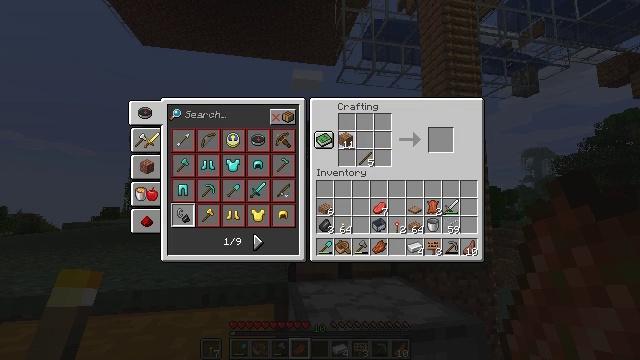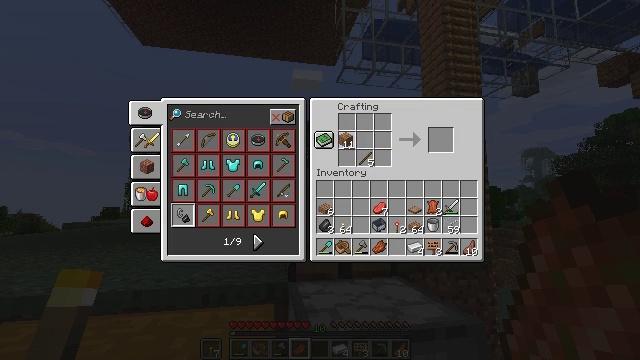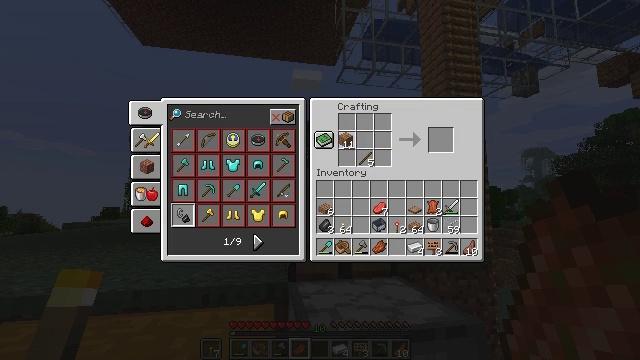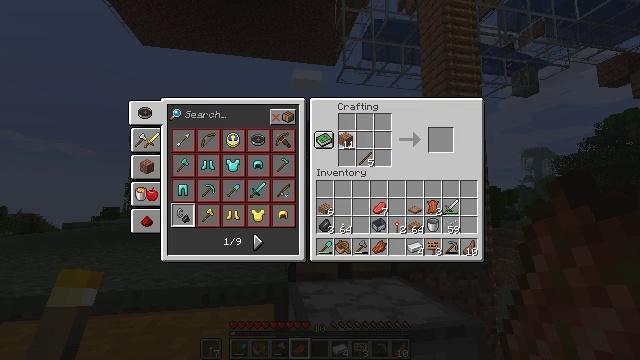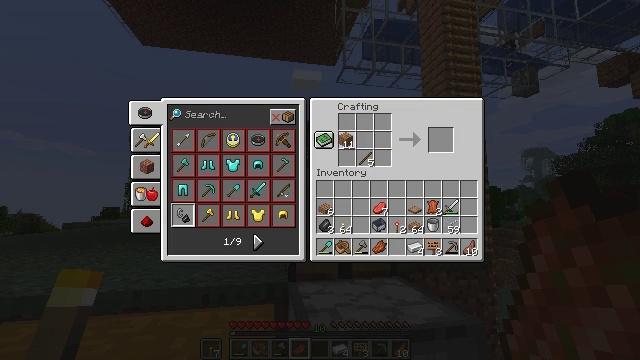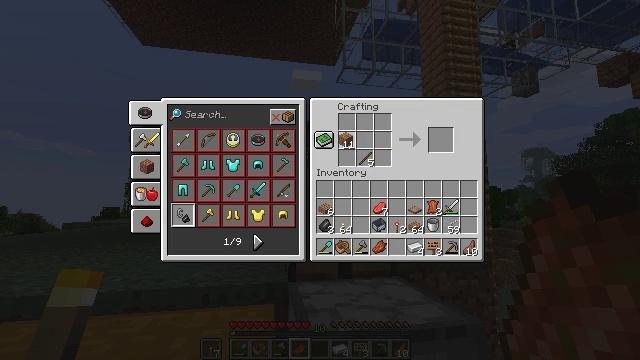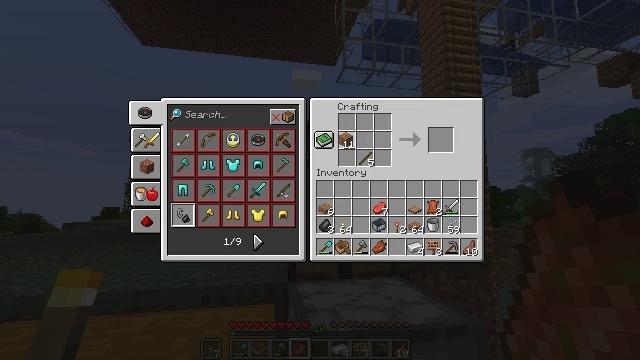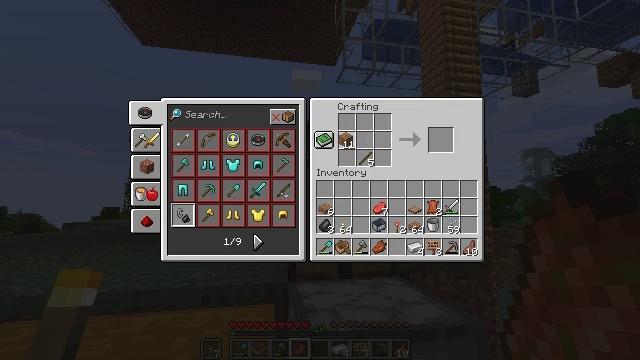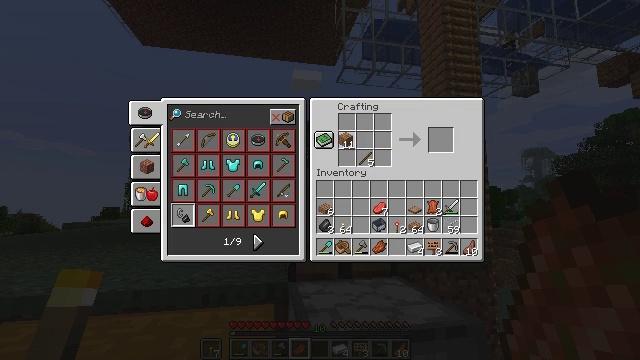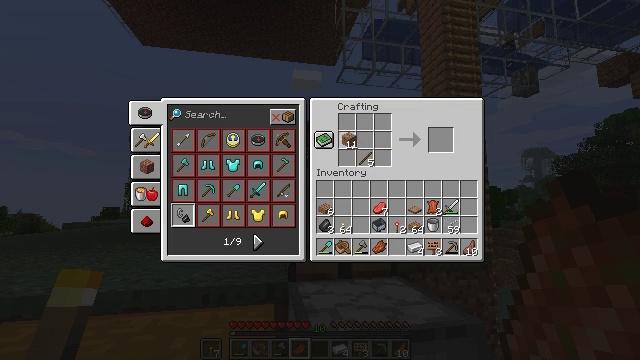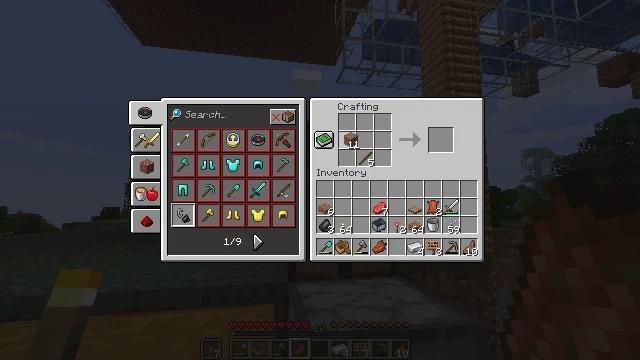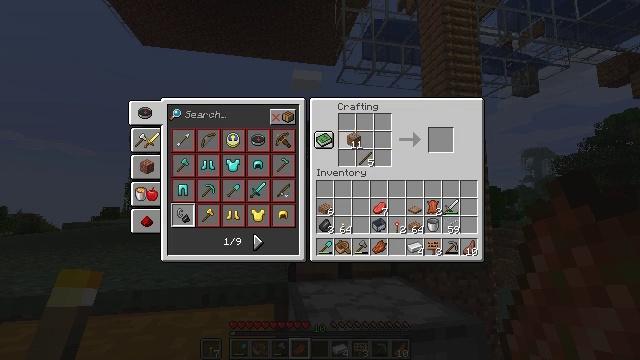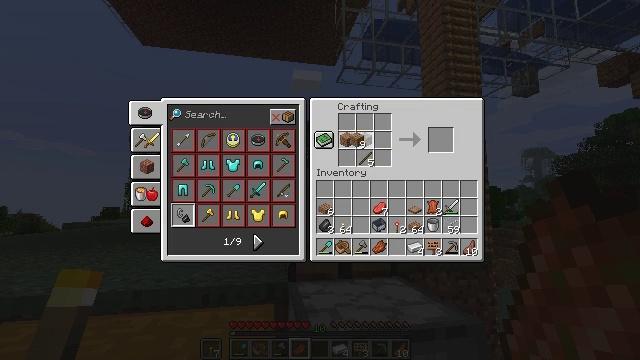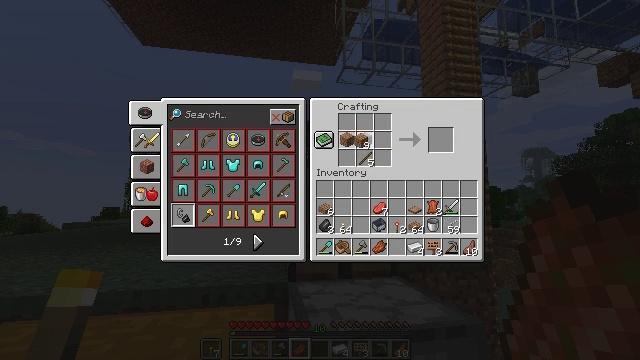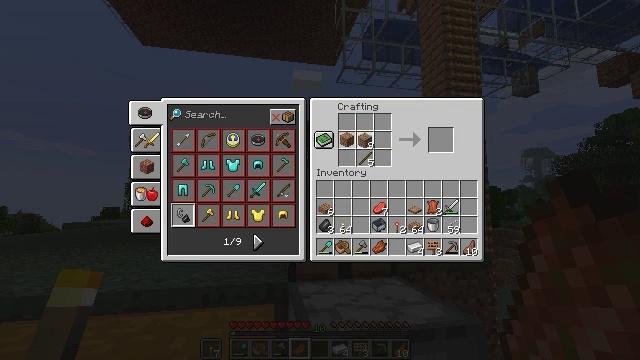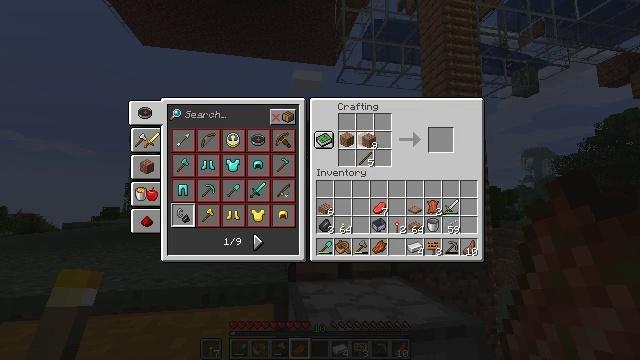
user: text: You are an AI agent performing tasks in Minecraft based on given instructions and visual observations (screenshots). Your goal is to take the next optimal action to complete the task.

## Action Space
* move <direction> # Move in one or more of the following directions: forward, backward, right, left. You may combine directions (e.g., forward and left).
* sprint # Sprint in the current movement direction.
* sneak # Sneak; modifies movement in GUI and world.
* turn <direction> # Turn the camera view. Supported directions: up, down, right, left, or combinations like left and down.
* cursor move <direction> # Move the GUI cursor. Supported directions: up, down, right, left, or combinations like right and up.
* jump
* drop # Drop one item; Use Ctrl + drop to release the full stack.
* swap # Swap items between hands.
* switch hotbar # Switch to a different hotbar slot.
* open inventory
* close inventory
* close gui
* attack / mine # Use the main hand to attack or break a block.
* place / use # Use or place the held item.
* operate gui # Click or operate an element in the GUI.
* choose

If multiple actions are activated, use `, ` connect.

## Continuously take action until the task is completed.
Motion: motion action
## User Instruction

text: Make a jungle sign with jungle wood planks.
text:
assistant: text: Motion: no_op
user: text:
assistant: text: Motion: no_op
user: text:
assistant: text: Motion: no_op
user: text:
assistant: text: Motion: choose
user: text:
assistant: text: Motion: choose
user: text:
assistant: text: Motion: choose
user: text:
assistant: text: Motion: choose
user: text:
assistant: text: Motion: choose
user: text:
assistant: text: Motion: choose
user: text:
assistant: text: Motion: choose
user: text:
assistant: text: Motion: choose
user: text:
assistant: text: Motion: choose
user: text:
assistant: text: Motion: choose
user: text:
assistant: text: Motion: choose
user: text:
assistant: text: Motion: choose
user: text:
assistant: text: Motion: choose
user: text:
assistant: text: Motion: choose
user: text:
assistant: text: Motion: choose
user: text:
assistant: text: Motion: choose
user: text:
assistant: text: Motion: choose
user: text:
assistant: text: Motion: choose
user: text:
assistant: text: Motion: choose
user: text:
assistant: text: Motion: cursor move up, choose
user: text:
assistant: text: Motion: choose
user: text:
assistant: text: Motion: choose
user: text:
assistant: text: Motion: choose
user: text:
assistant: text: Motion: choose
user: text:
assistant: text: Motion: cursor move left, choose
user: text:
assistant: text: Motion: cursor move left, choose
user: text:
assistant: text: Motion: choose